Question: I have a listView in which in each row I have a structure as following : When I am trying by margin my image is getting back to relative layout.What is the way of achieving this type structure.Should I use any other layout ? what is the efficient way for such kind structure?
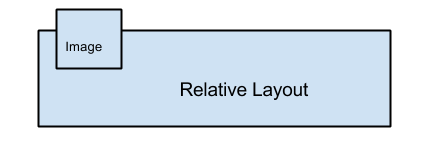
Answer: Try with this:
'''
<RelativeLayout
xmlns:android="http://schemas.android.com/apk/res/android"
android:layout_width="match_parent"
android:layout_height="100dip"
android:background="@android:color/white" >
<RelativeLayout
android:layout_width="match_parent"
android:layout_height="90dip"
android:layout_marginTop="10dip"
android:background="@android:color/black" >
</RelativeLayout>
<ImageView
android:layout_width="30dip"
android:layout_height="30dip"
android:background="@drawable/ic_launcher"
android:layout_marginLeft="10dip" >
</ImageView>
</RelativeLayout>
'''
Dimension and drawable are relative to my project but the idea is the same.